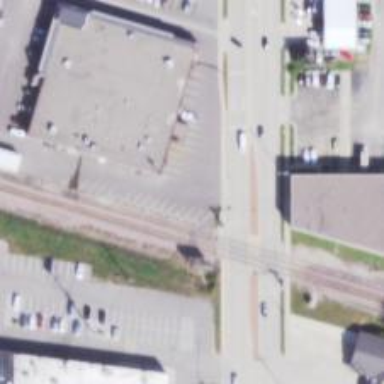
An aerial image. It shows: Crossing for the railway.